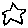
Label: star